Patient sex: F
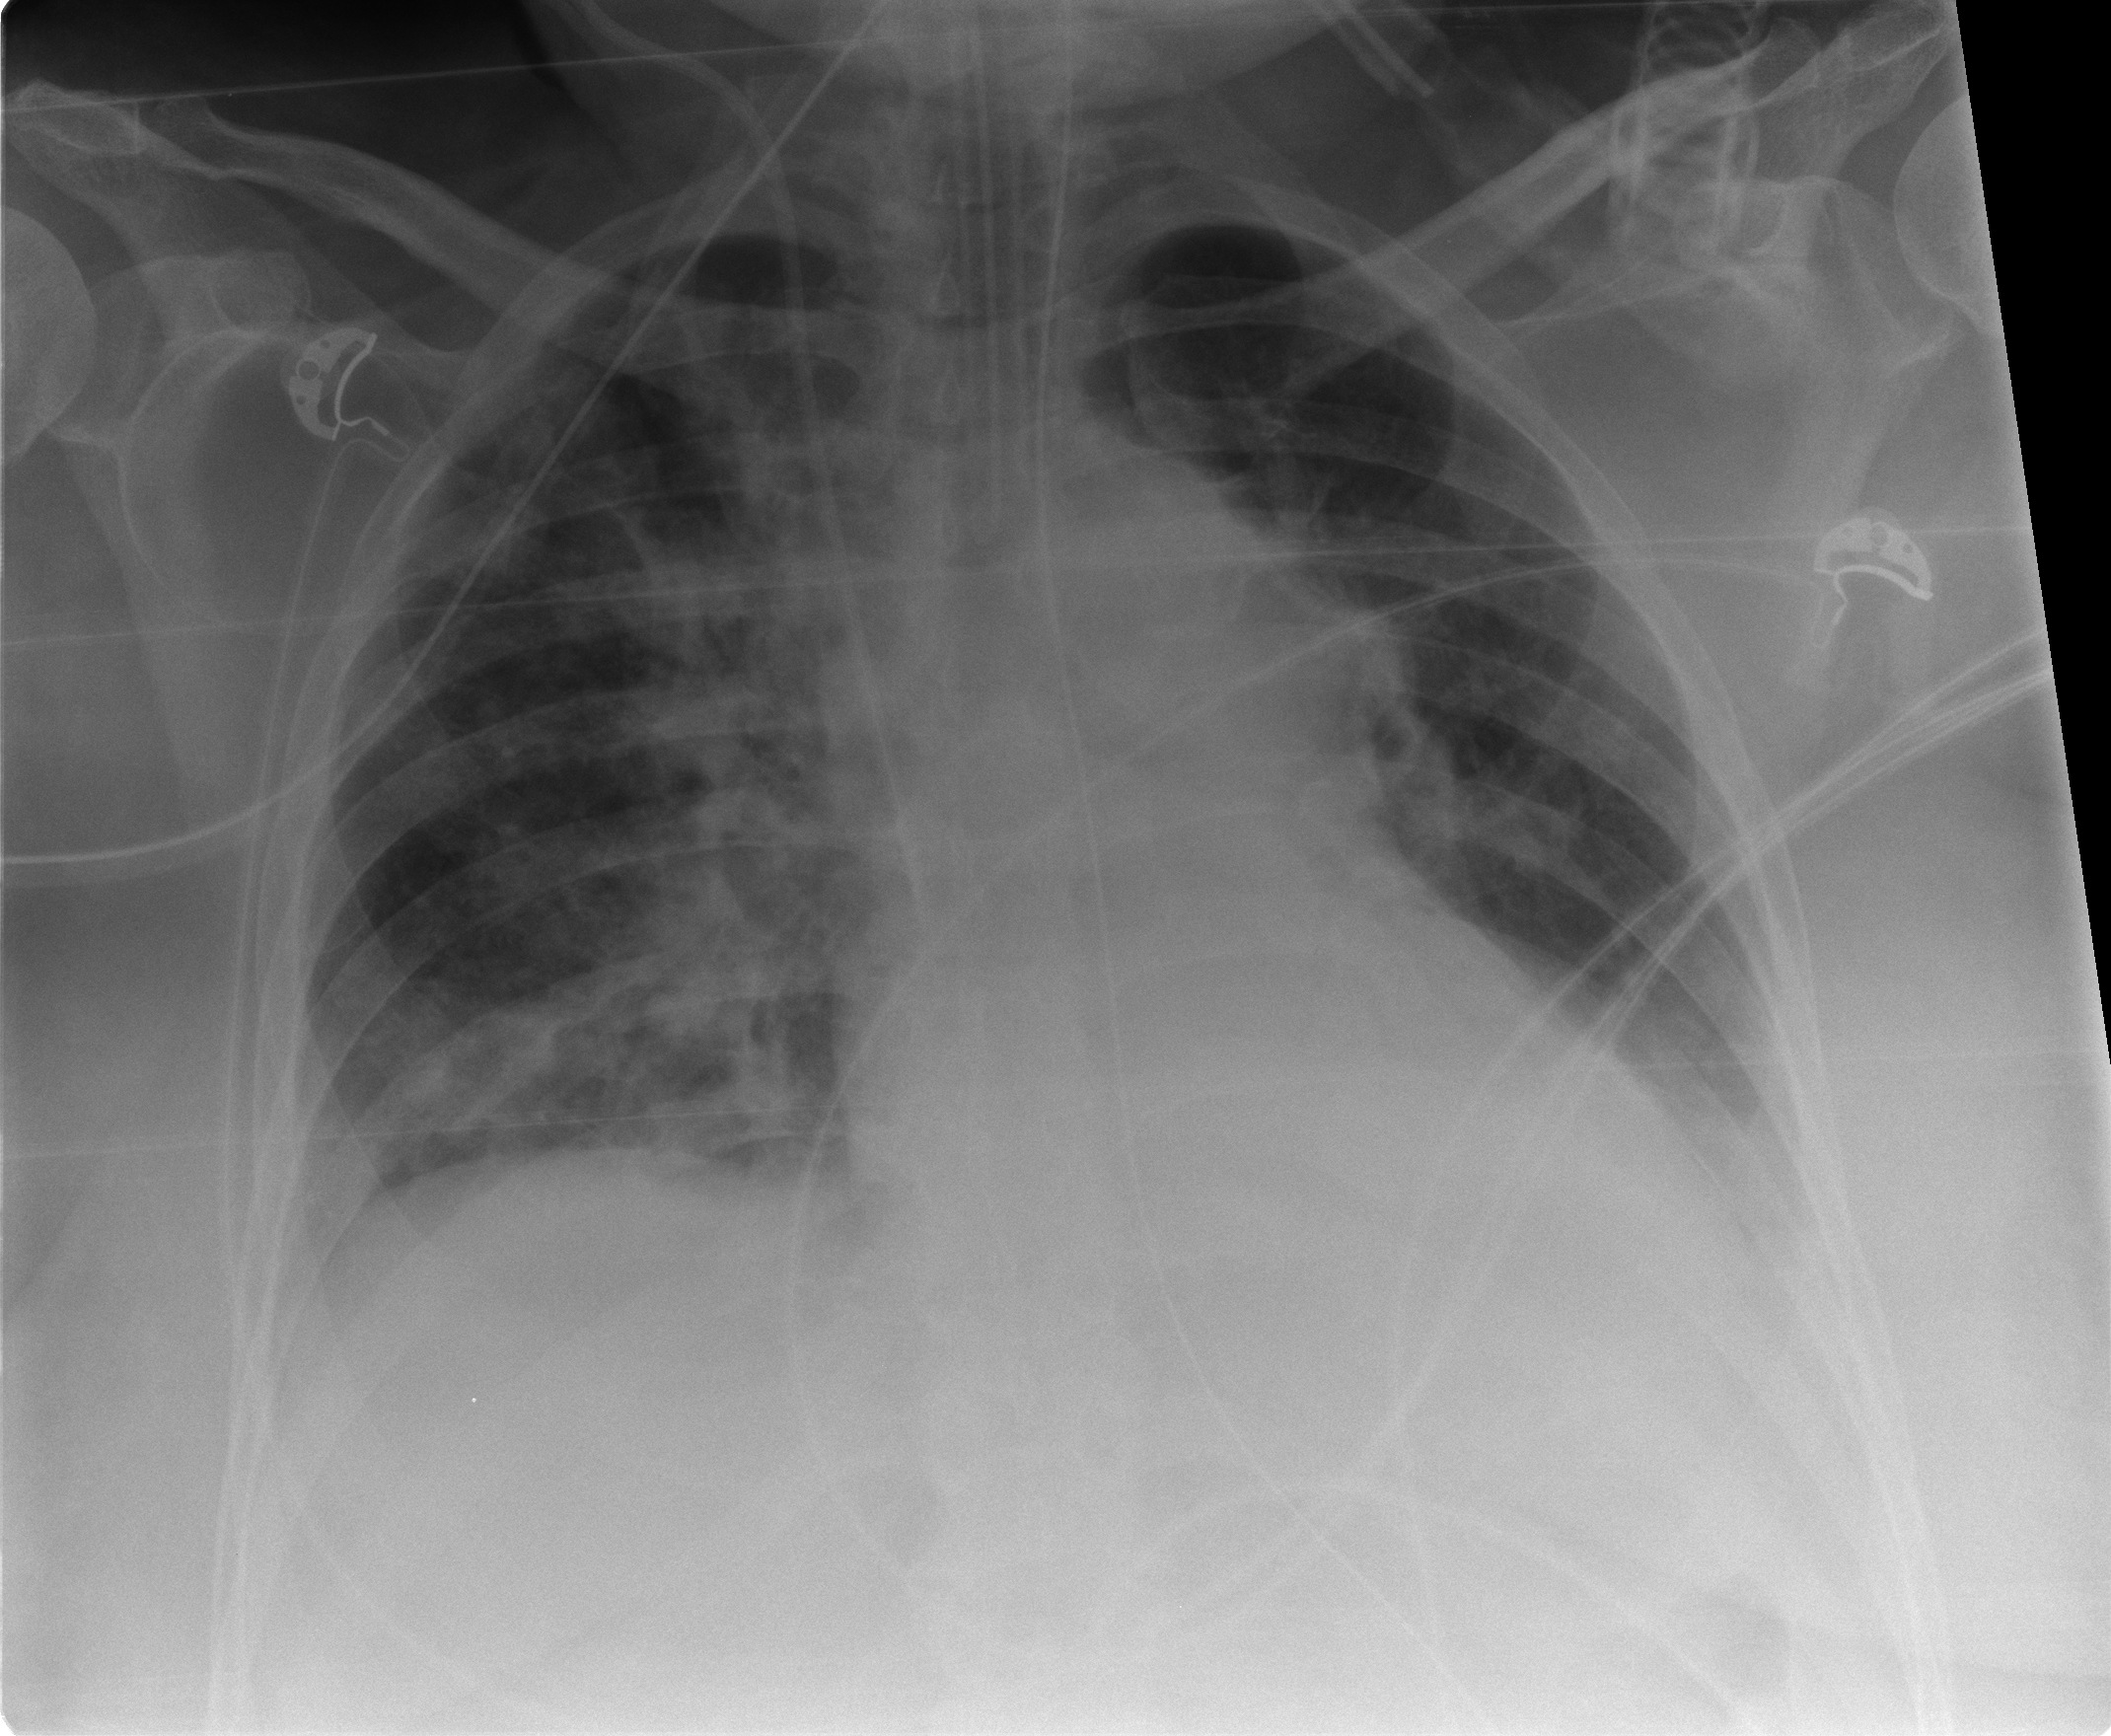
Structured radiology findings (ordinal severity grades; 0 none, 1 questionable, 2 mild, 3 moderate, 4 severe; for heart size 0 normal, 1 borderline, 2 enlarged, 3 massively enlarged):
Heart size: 2
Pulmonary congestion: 2
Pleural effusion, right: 2
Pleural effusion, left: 2
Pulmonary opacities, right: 3
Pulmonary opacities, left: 0
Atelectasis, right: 2
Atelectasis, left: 2